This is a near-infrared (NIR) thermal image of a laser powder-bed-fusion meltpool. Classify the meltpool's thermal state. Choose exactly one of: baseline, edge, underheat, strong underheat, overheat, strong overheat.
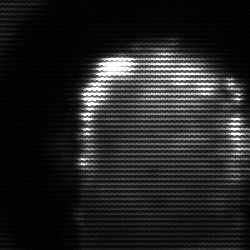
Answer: baseline